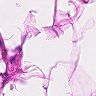
Metastatic tissue present: no